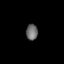
Tissue: lung
Cell type: Fibroblasts
Senescence score: 0.561
Nuclear area (px): 181
Mean DAPI intensity: 107.928